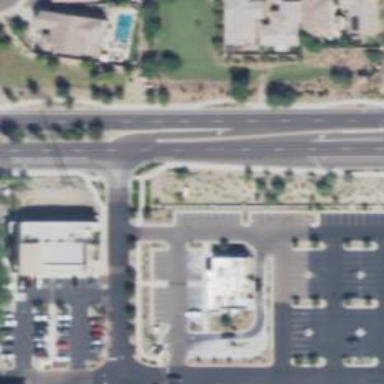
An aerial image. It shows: Asphalt road with secondary link designation.